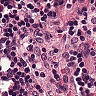
Metastatic tissue present: no